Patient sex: M
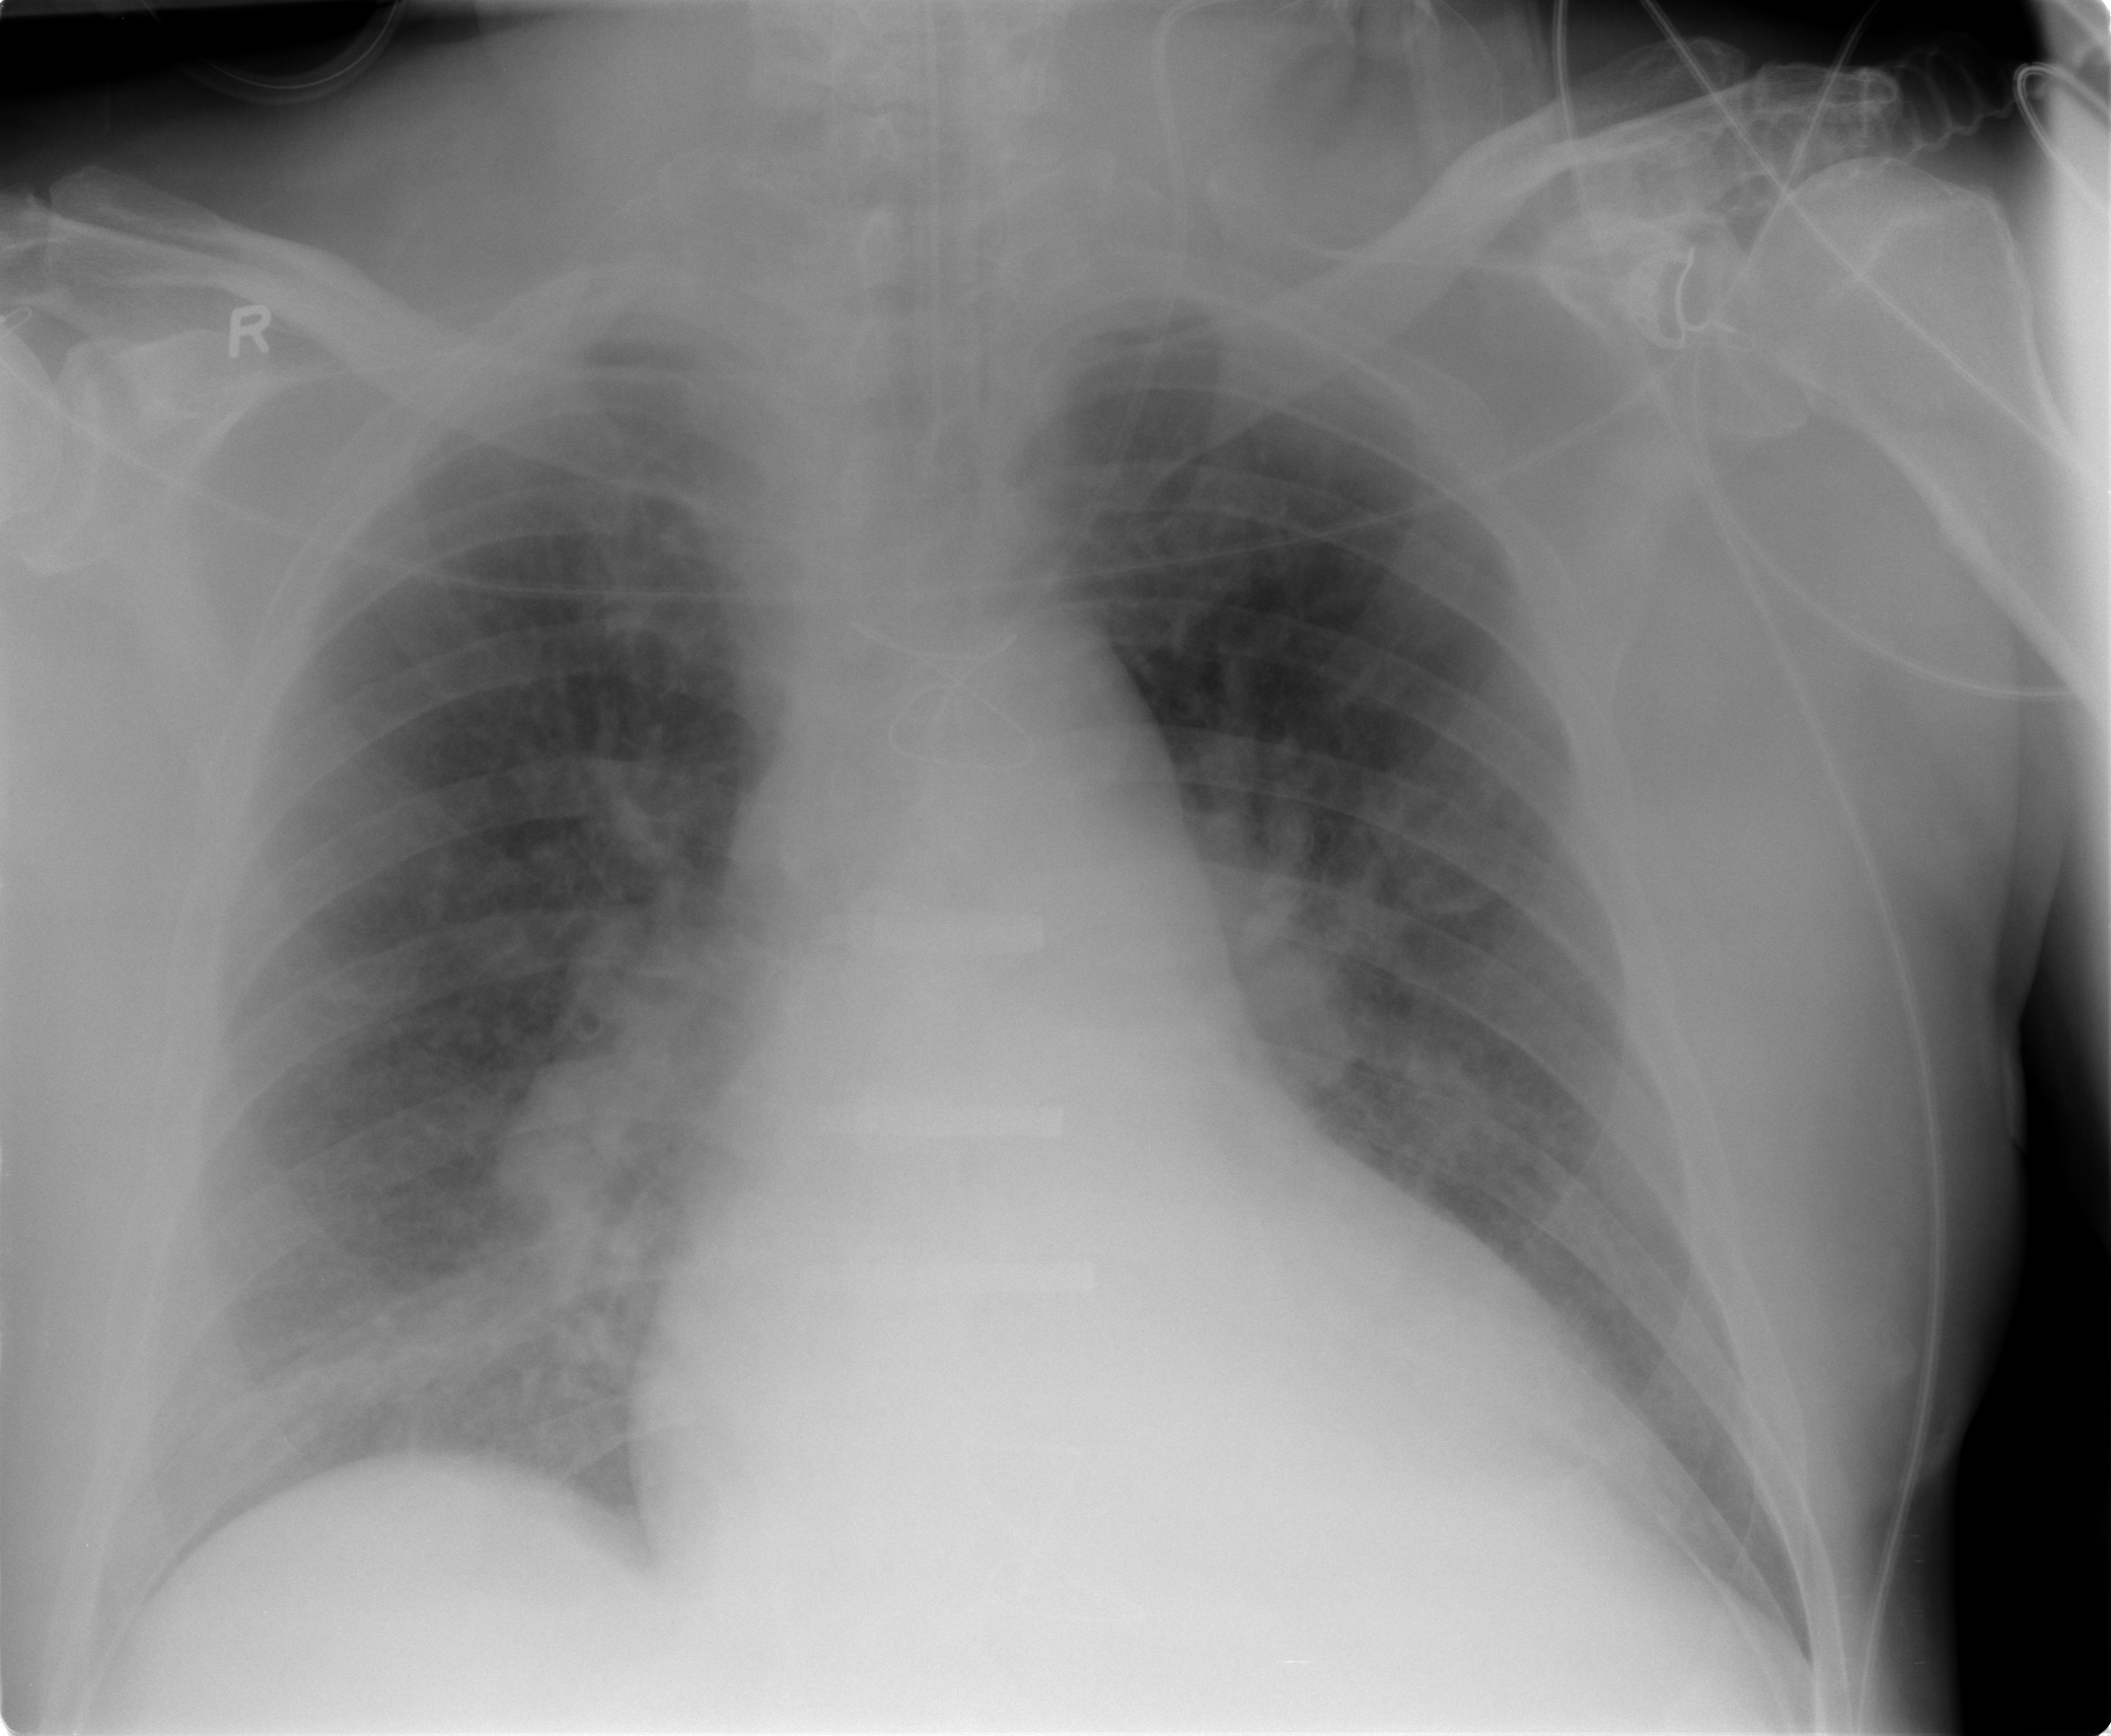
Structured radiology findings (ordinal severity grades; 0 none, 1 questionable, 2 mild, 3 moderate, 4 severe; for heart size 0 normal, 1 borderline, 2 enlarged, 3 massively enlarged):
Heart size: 2
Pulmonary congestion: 0
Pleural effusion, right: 1
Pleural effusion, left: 1
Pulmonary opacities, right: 2
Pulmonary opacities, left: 2
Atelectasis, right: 2
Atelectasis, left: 2